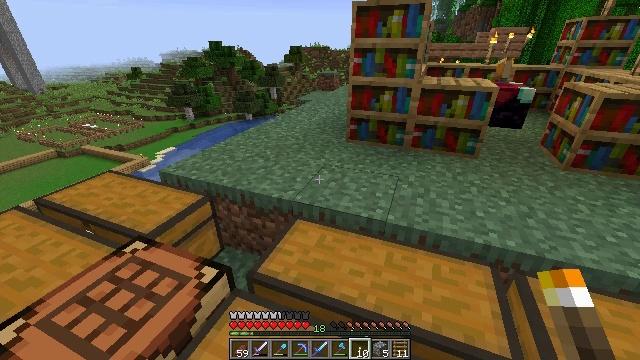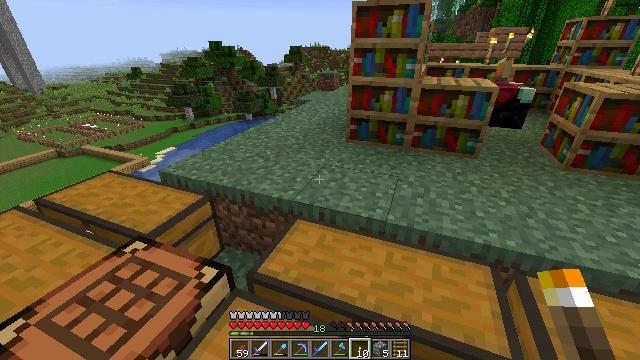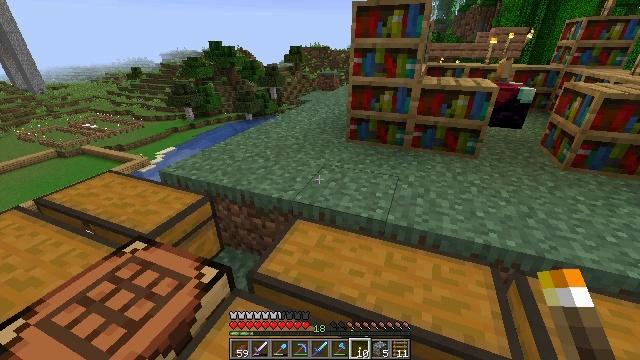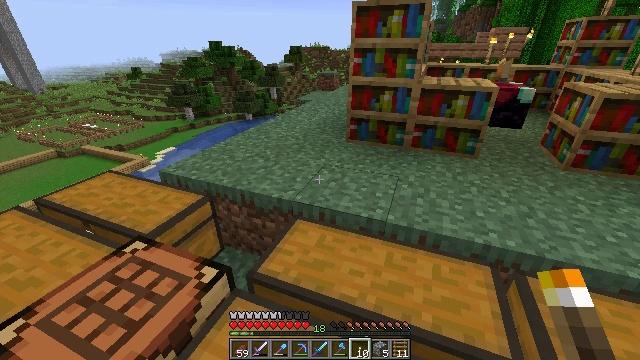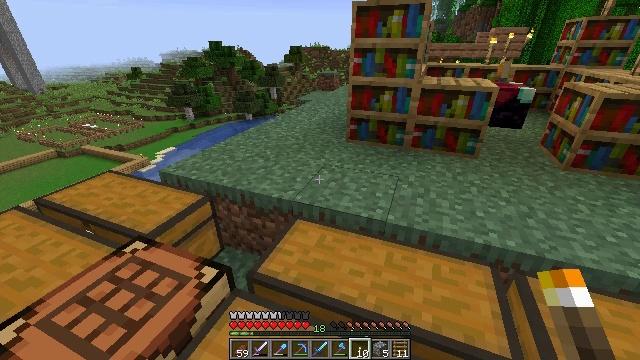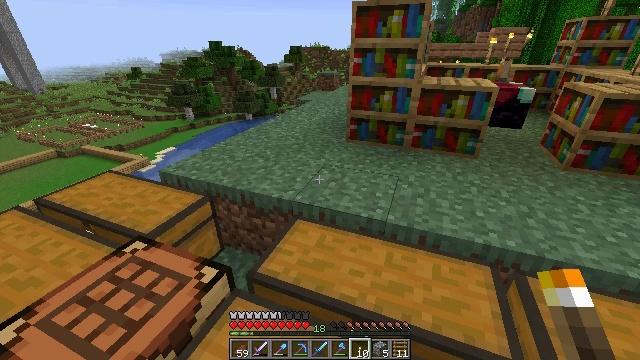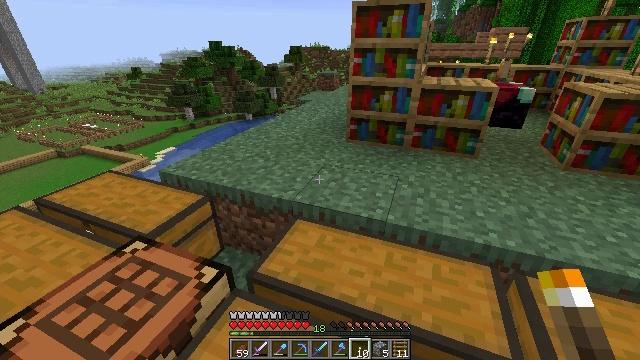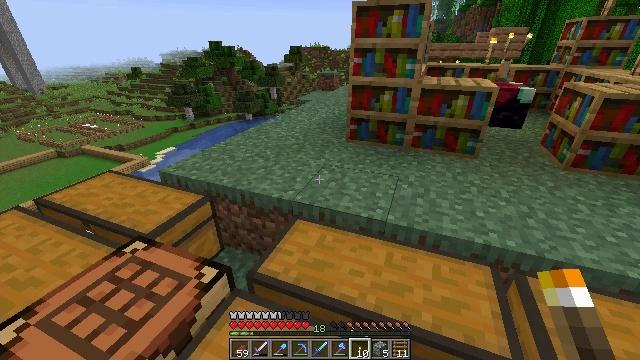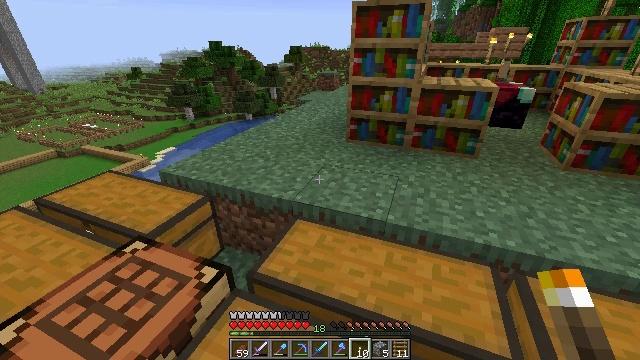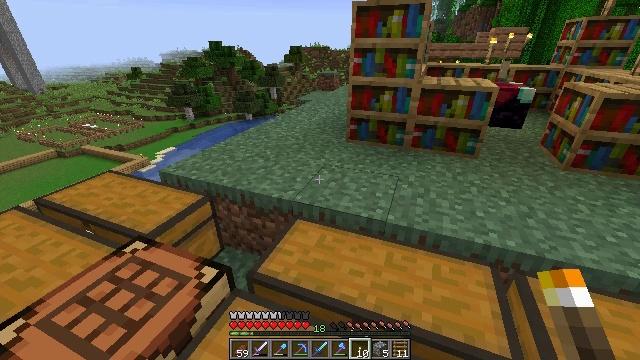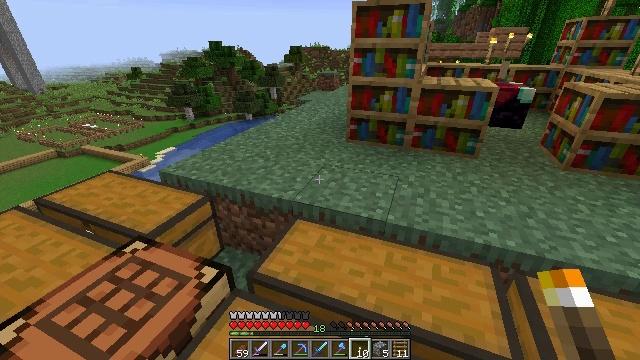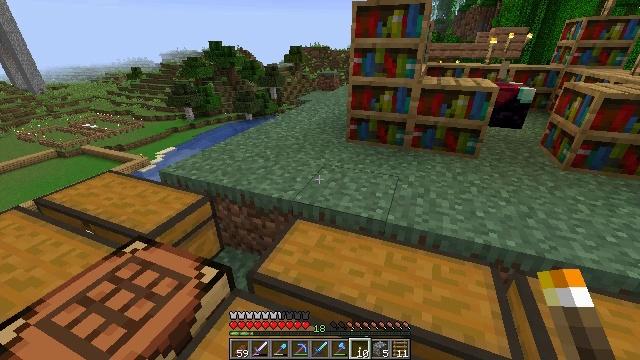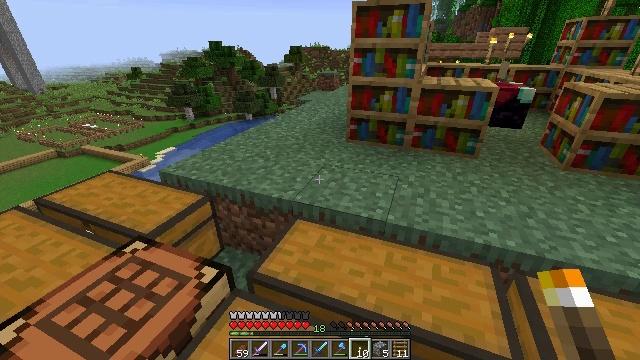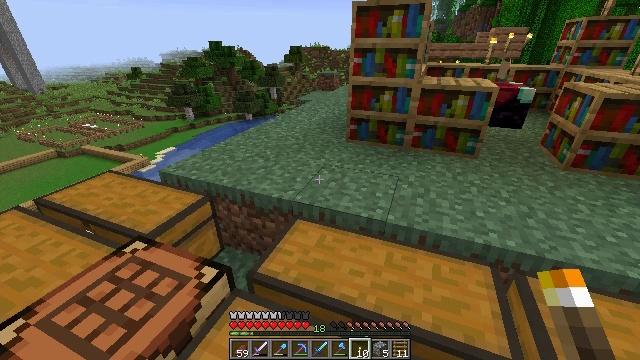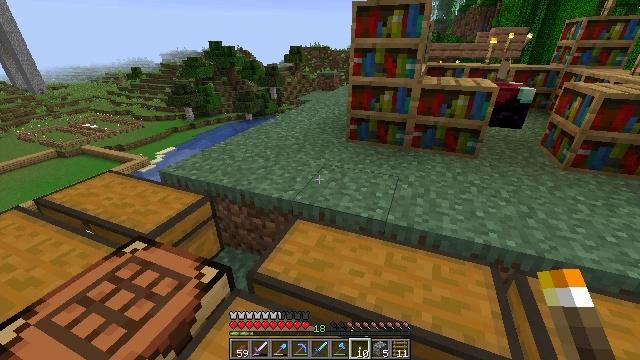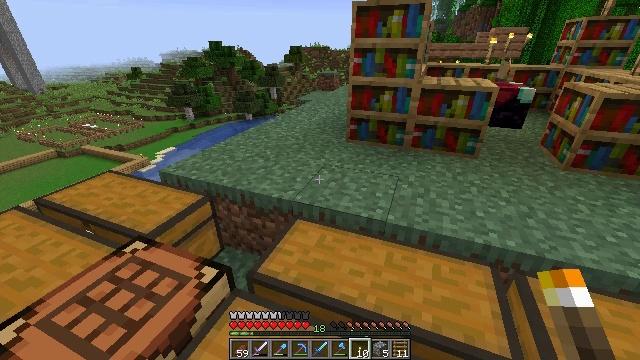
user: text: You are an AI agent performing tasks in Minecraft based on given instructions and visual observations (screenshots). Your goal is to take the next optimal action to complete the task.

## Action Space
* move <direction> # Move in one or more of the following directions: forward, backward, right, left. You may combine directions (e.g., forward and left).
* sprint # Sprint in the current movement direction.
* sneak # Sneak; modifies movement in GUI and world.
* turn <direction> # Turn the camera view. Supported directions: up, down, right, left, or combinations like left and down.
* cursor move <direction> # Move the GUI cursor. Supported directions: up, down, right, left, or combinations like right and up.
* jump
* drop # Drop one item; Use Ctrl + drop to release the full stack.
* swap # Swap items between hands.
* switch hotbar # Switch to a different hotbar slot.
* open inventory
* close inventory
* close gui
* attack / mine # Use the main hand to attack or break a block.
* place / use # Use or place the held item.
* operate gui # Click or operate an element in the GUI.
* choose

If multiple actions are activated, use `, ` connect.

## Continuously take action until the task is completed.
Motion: motion action
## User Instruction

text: Remove the furnace from its place.
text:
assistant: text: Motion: no_op
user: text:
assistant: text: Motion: no_op
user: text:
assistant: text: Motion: no_op
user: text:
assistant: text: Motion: no_op
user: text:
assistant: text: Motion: no_op
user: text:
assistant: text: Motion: no_op
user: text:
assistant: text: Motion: no_op
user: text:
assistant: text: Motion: no_op
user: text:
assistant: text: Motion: no_op
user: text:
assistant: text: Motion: no_op
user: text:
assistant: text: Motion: no_op
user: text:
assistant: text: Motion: no_op
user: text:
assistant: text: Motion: no_op
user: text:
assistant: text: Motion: no_op
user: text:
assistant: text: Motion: no_op
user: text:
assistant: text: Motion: no_op
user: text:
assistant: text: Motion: no_op
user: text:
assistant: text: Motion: no_op
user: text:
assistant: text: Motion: no_op
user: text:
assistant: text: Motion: no_op
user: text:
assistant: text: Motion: no_op
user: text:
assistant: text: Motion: no_op
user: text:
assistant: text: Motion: no_op
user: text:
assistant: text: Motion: no_op
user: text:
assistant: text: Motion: no_op
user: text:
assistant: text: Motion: no_op
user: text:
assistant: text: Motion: no_op
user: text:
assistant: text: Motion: no_op
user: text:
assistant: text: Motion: no_op
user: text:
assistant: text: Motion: no_op